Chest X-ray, PA view. Patient: 46 years old, sex F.
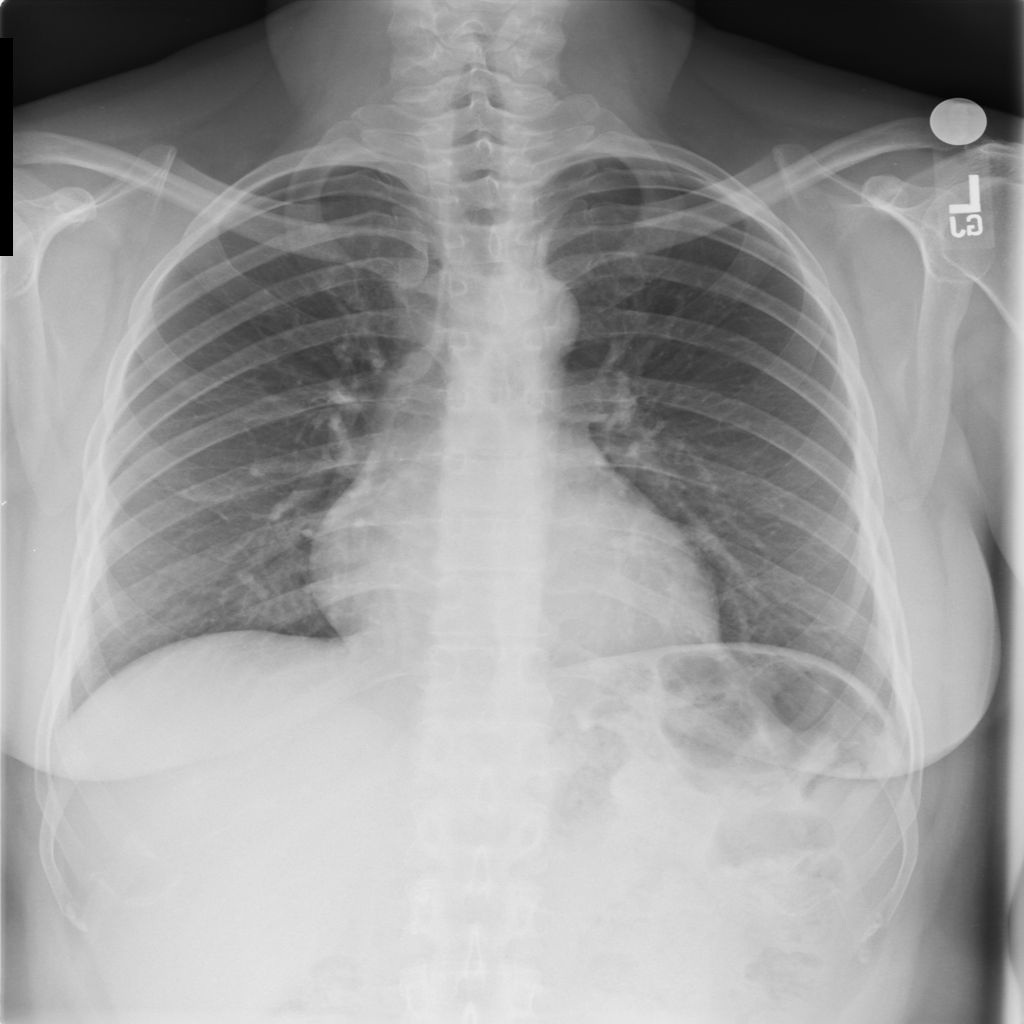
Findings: No Finding